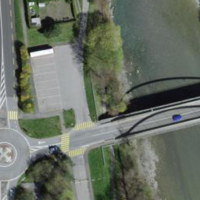
EUNIS habitat code: 57
Species observed at this site:
Corvus corone
Motacilla cinerea
Turdus merula
Anas platyrhynchos
Erithacus rubecula
Mergus merganser
Milvus milvus
Pica pica
Certhia familiaris
Passer domesticus
Aesculus hippocastanum
Coloeus monedula
Corvus corax
Columba palumbus